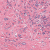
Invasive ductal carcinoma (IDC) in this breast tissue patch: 0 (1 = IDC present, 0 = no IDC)